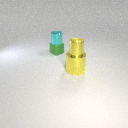
small green rubber cube below small cyan metal cylinder